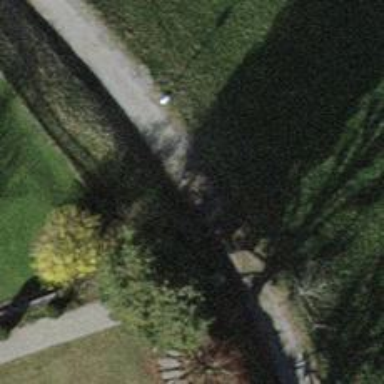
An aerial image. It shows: Path.